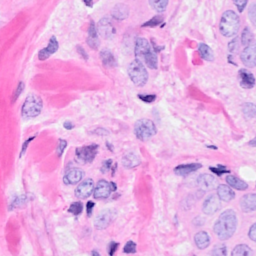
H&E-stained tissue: Breast